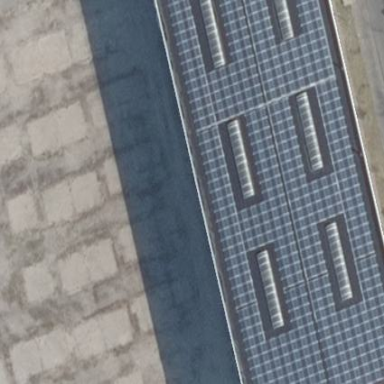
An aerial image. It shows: Industrial building with small solar photovoltaic panel generator that produces electricity.